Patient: sex M, age 32
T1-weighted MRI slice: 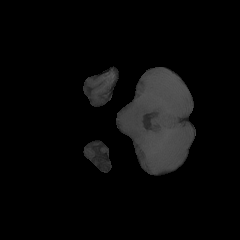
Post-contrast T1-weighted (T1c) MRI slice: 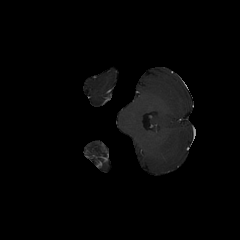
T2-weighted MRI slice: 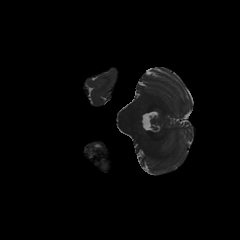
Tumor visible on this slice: no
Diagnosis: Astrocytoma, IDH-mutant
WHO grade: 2